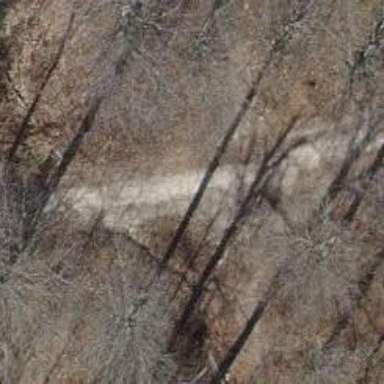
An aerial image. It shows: Dirt path.